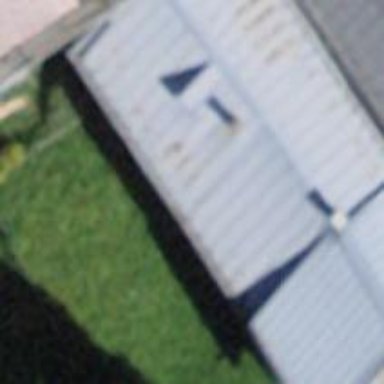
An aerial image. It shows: Building with gabled roof oriented along its length.